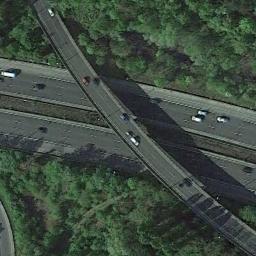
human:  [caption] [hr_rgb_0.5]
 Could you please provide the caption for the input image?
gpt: The two overpasses in the picture form a heart shape .

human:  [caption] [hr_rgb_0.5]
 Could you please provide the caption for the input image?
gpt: The directional overpass is over the roads in the forest .

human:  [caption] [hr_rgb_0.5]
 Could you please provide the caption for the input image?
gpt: There are many trees beside the overpass .

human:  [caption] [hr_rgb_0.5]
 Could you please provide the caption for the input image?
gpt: The overpass is next to some trees .

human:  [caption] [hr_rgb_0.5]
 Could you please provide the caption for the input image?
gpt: There are many green trees around the overpass .